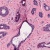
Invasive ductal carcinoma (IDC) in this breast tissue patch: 0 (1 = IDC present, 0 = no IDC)